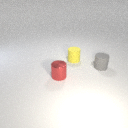
small red metal cylinder to the left of small yellow rubber cylinder